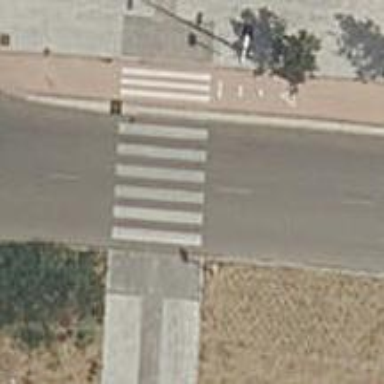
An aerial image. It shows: Uncontrolled road crossing.